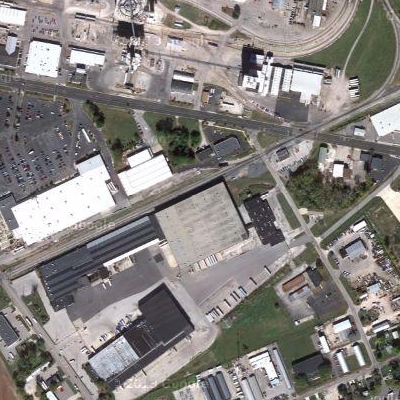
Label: Industry